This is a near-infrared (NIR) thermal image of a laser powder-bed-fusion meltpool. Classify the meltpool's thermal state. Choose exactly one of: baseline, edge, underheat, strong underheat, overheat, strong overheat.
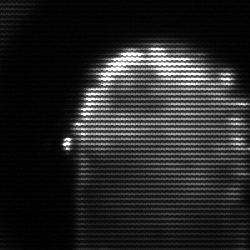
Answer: baseline